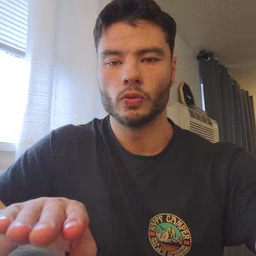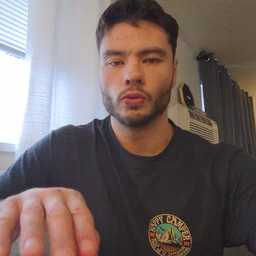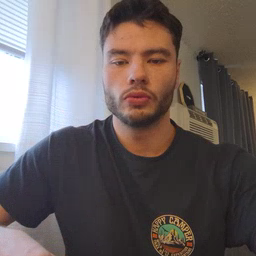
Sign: into